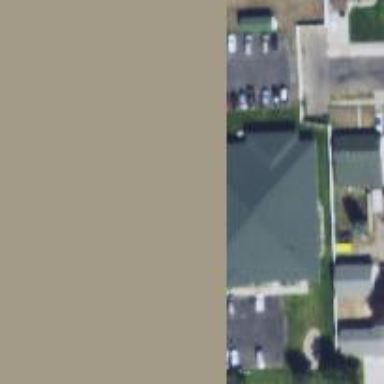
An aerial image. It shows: Healthcare clinic.